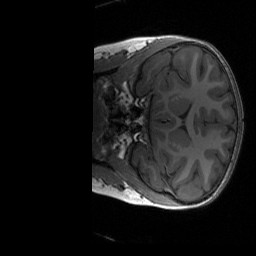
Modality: T1w
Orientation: coronal
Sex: female
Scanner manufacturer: siemens
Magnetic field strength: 3 T
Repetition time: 1.9 s
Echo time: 0.00243 s